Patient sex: M
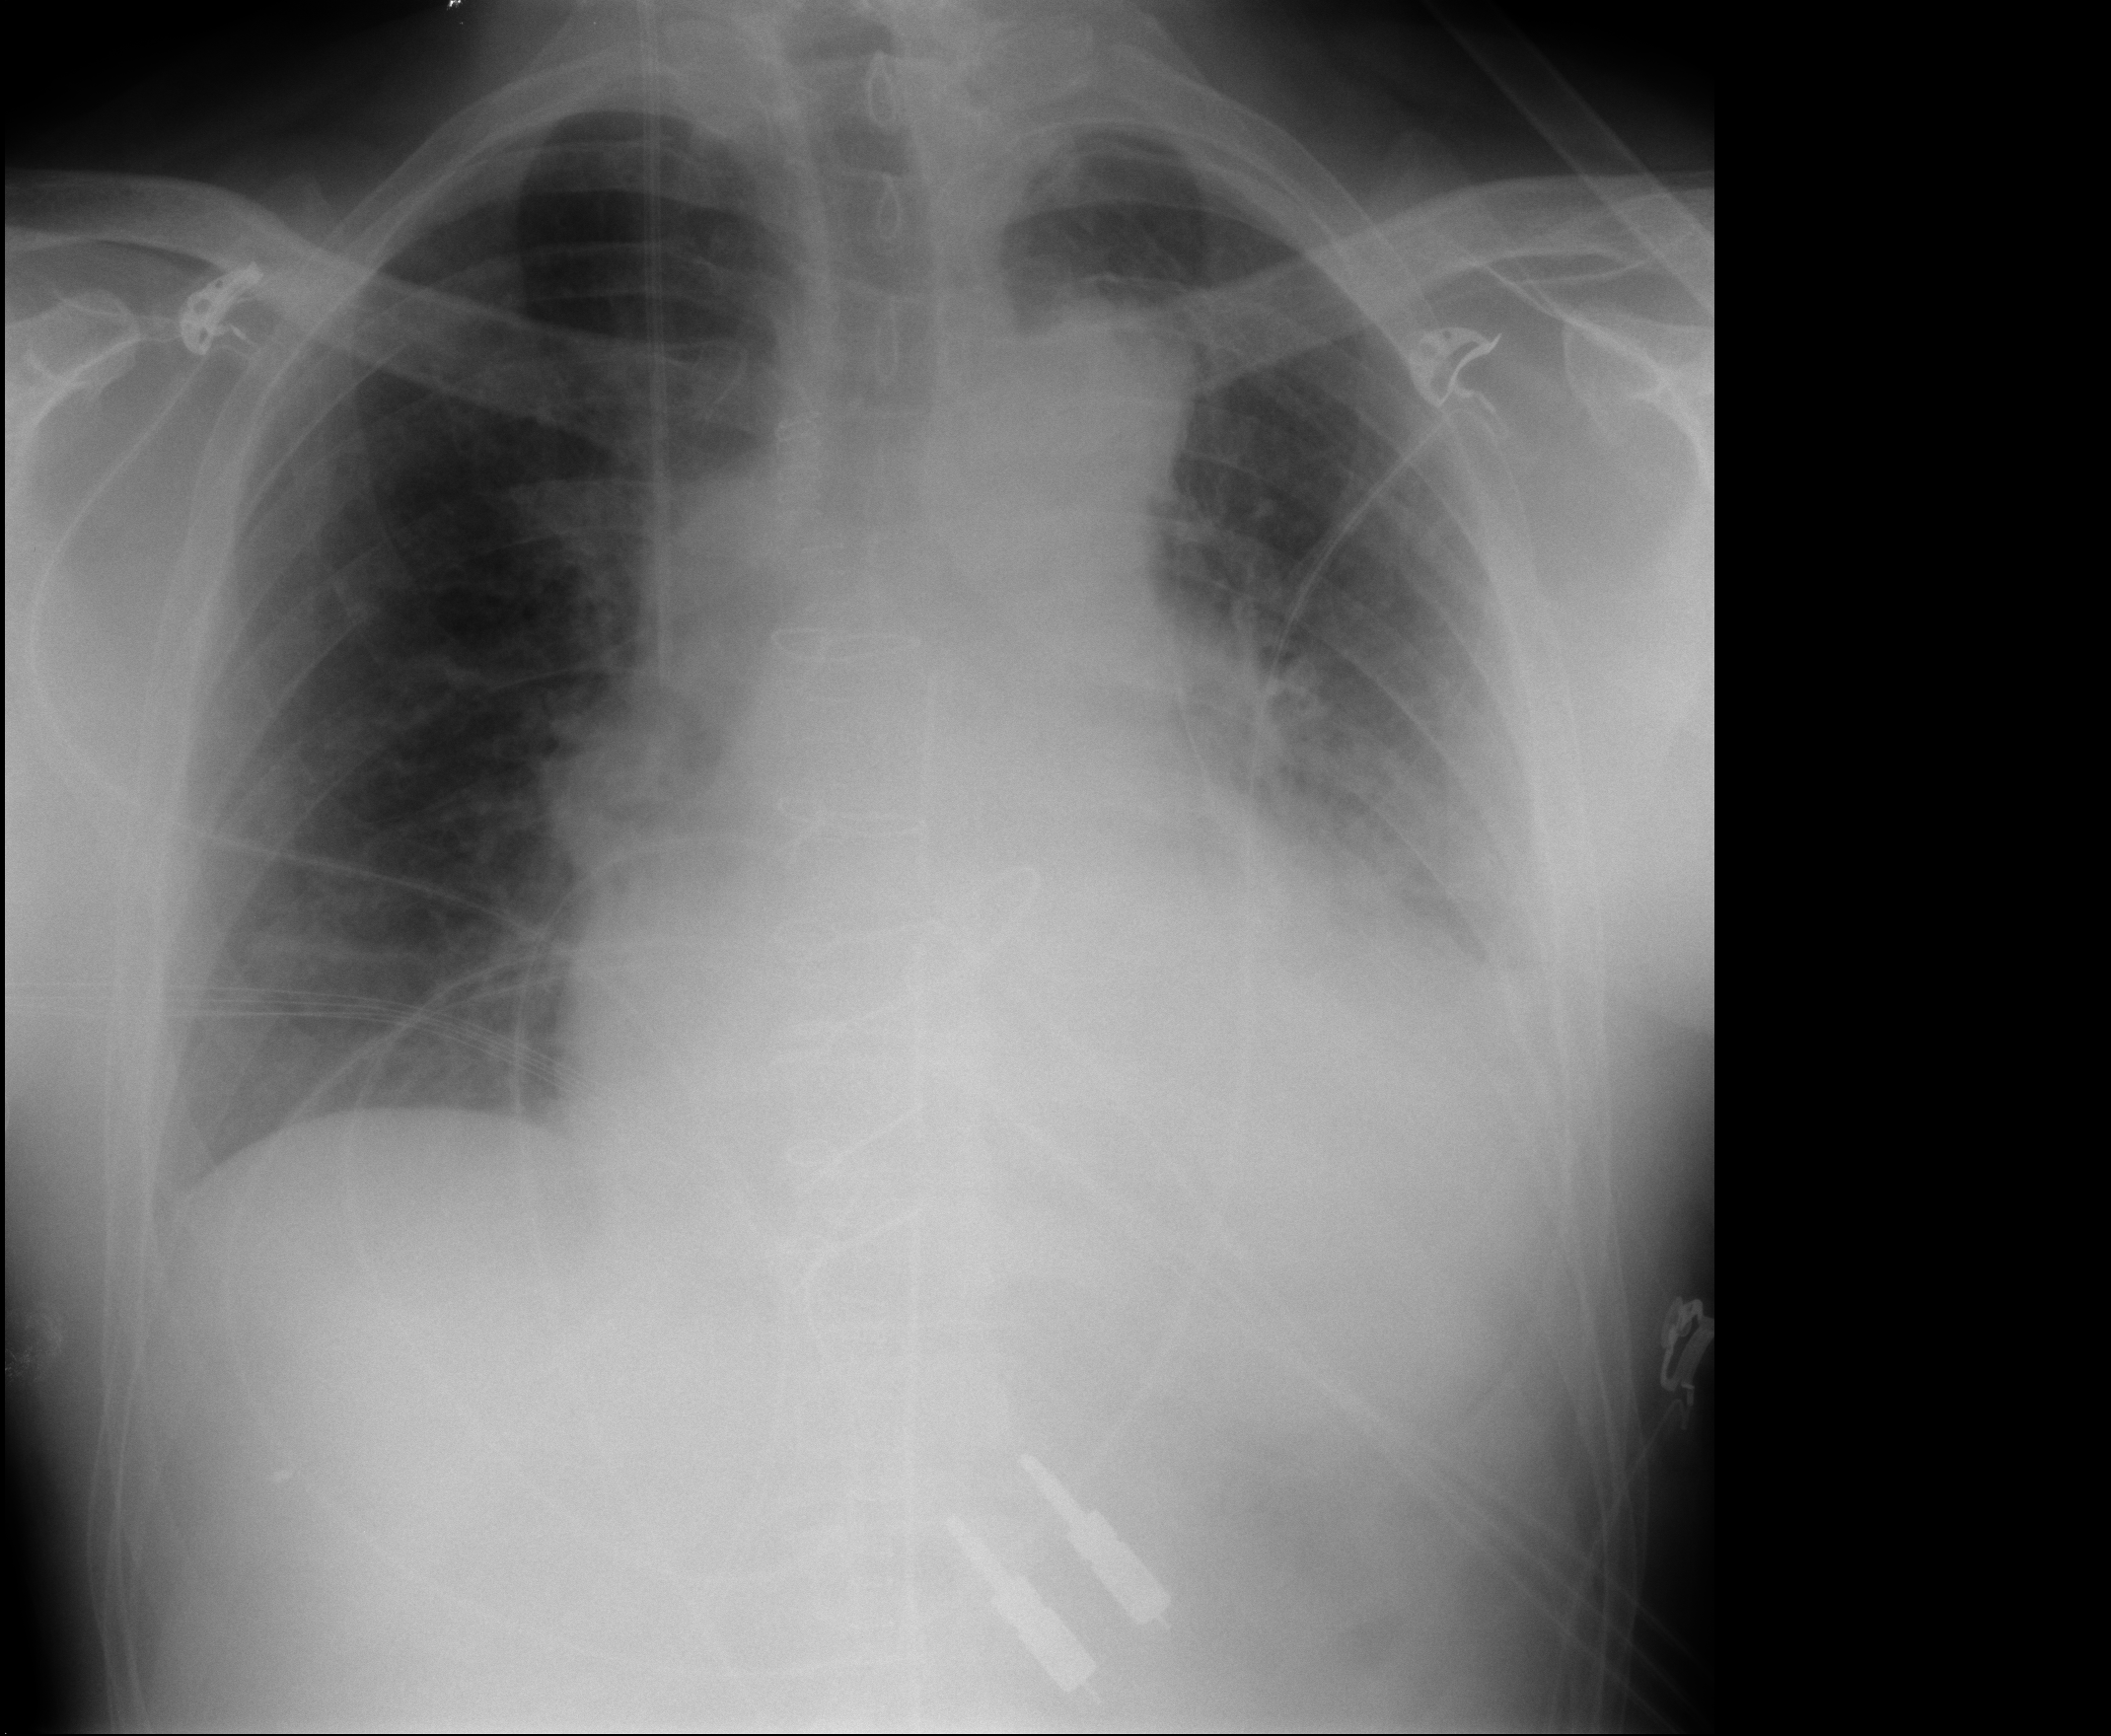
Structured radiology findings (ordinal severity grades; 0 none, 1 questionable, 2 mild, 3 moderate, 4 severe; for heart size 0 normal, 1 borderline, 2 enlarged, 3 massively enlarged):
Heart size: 2
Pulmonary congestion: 2
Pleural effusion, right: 0
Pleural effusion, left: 3
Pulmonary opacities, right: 0
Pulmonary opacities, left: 0
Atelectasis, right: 0
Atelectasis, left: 2